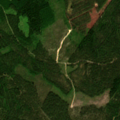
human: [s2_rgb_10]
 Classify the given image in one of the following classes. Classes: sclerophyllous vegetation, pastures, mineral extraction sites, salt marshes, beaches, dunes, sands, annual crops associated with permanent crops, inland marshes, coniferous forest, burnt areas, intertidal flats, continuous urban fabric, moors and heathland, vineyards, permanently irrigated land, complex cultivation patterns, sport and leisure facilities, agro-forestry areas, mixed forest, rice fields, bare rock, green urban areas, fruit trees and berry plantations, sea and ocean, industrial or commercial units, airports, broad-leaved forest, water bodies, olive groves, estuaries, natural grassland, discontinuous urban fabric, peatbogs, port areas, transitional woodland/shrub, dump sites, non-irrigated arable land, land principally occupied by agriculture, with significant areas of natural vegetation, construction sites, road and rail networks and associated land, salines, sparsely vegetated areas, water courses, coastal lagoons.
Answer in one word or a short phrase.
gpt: coniferous forest, transitional woodland/shrub